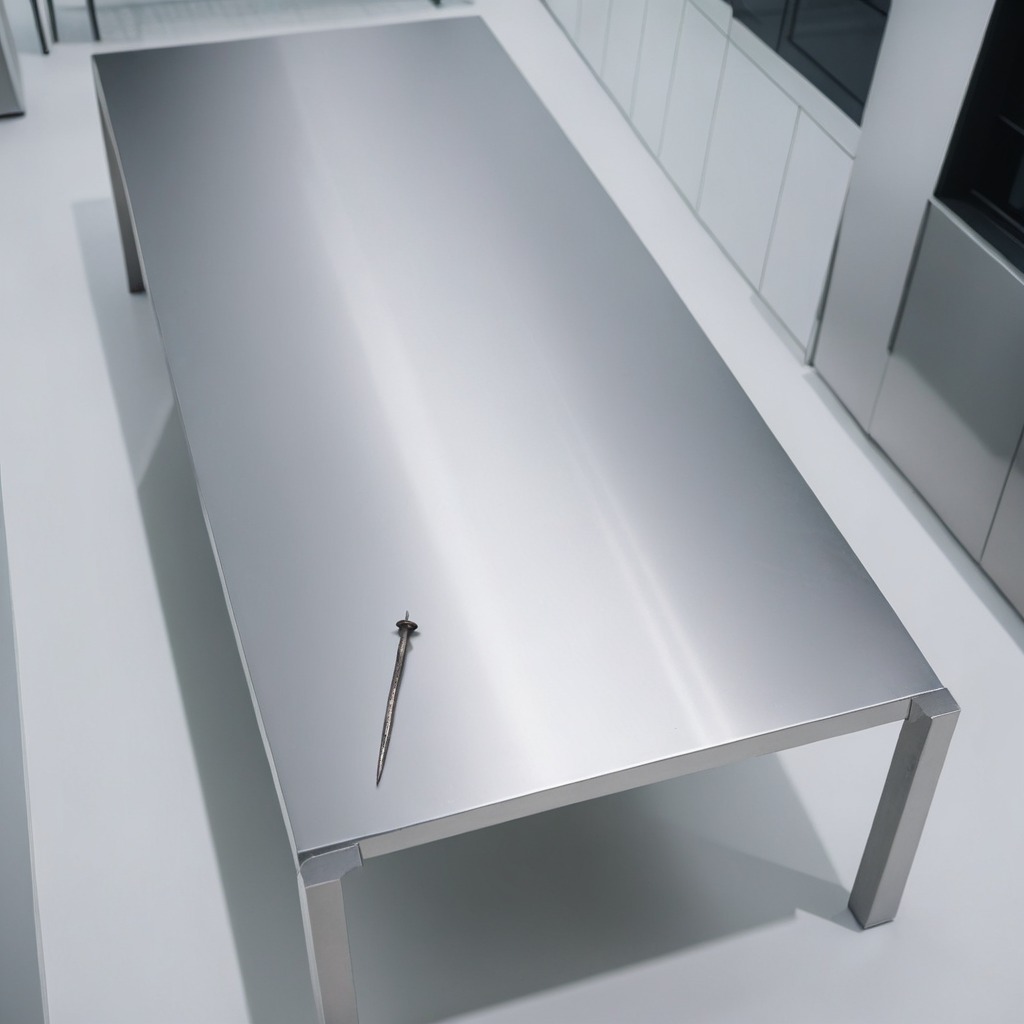
An iron nail is lying on the stainless steel table in a high-end prototyping lab.